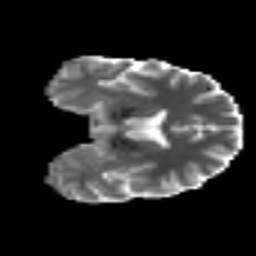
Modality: MD
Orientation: coronal
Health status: ill
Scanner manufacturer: philips
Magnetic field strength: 3 T
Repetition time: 9 s
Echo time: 0.127 s